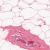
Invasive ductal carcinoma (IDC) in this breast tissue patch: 0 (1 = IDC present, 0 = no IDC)